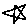
Label: star